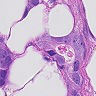
Metastatic tissue present: yes